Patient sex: F
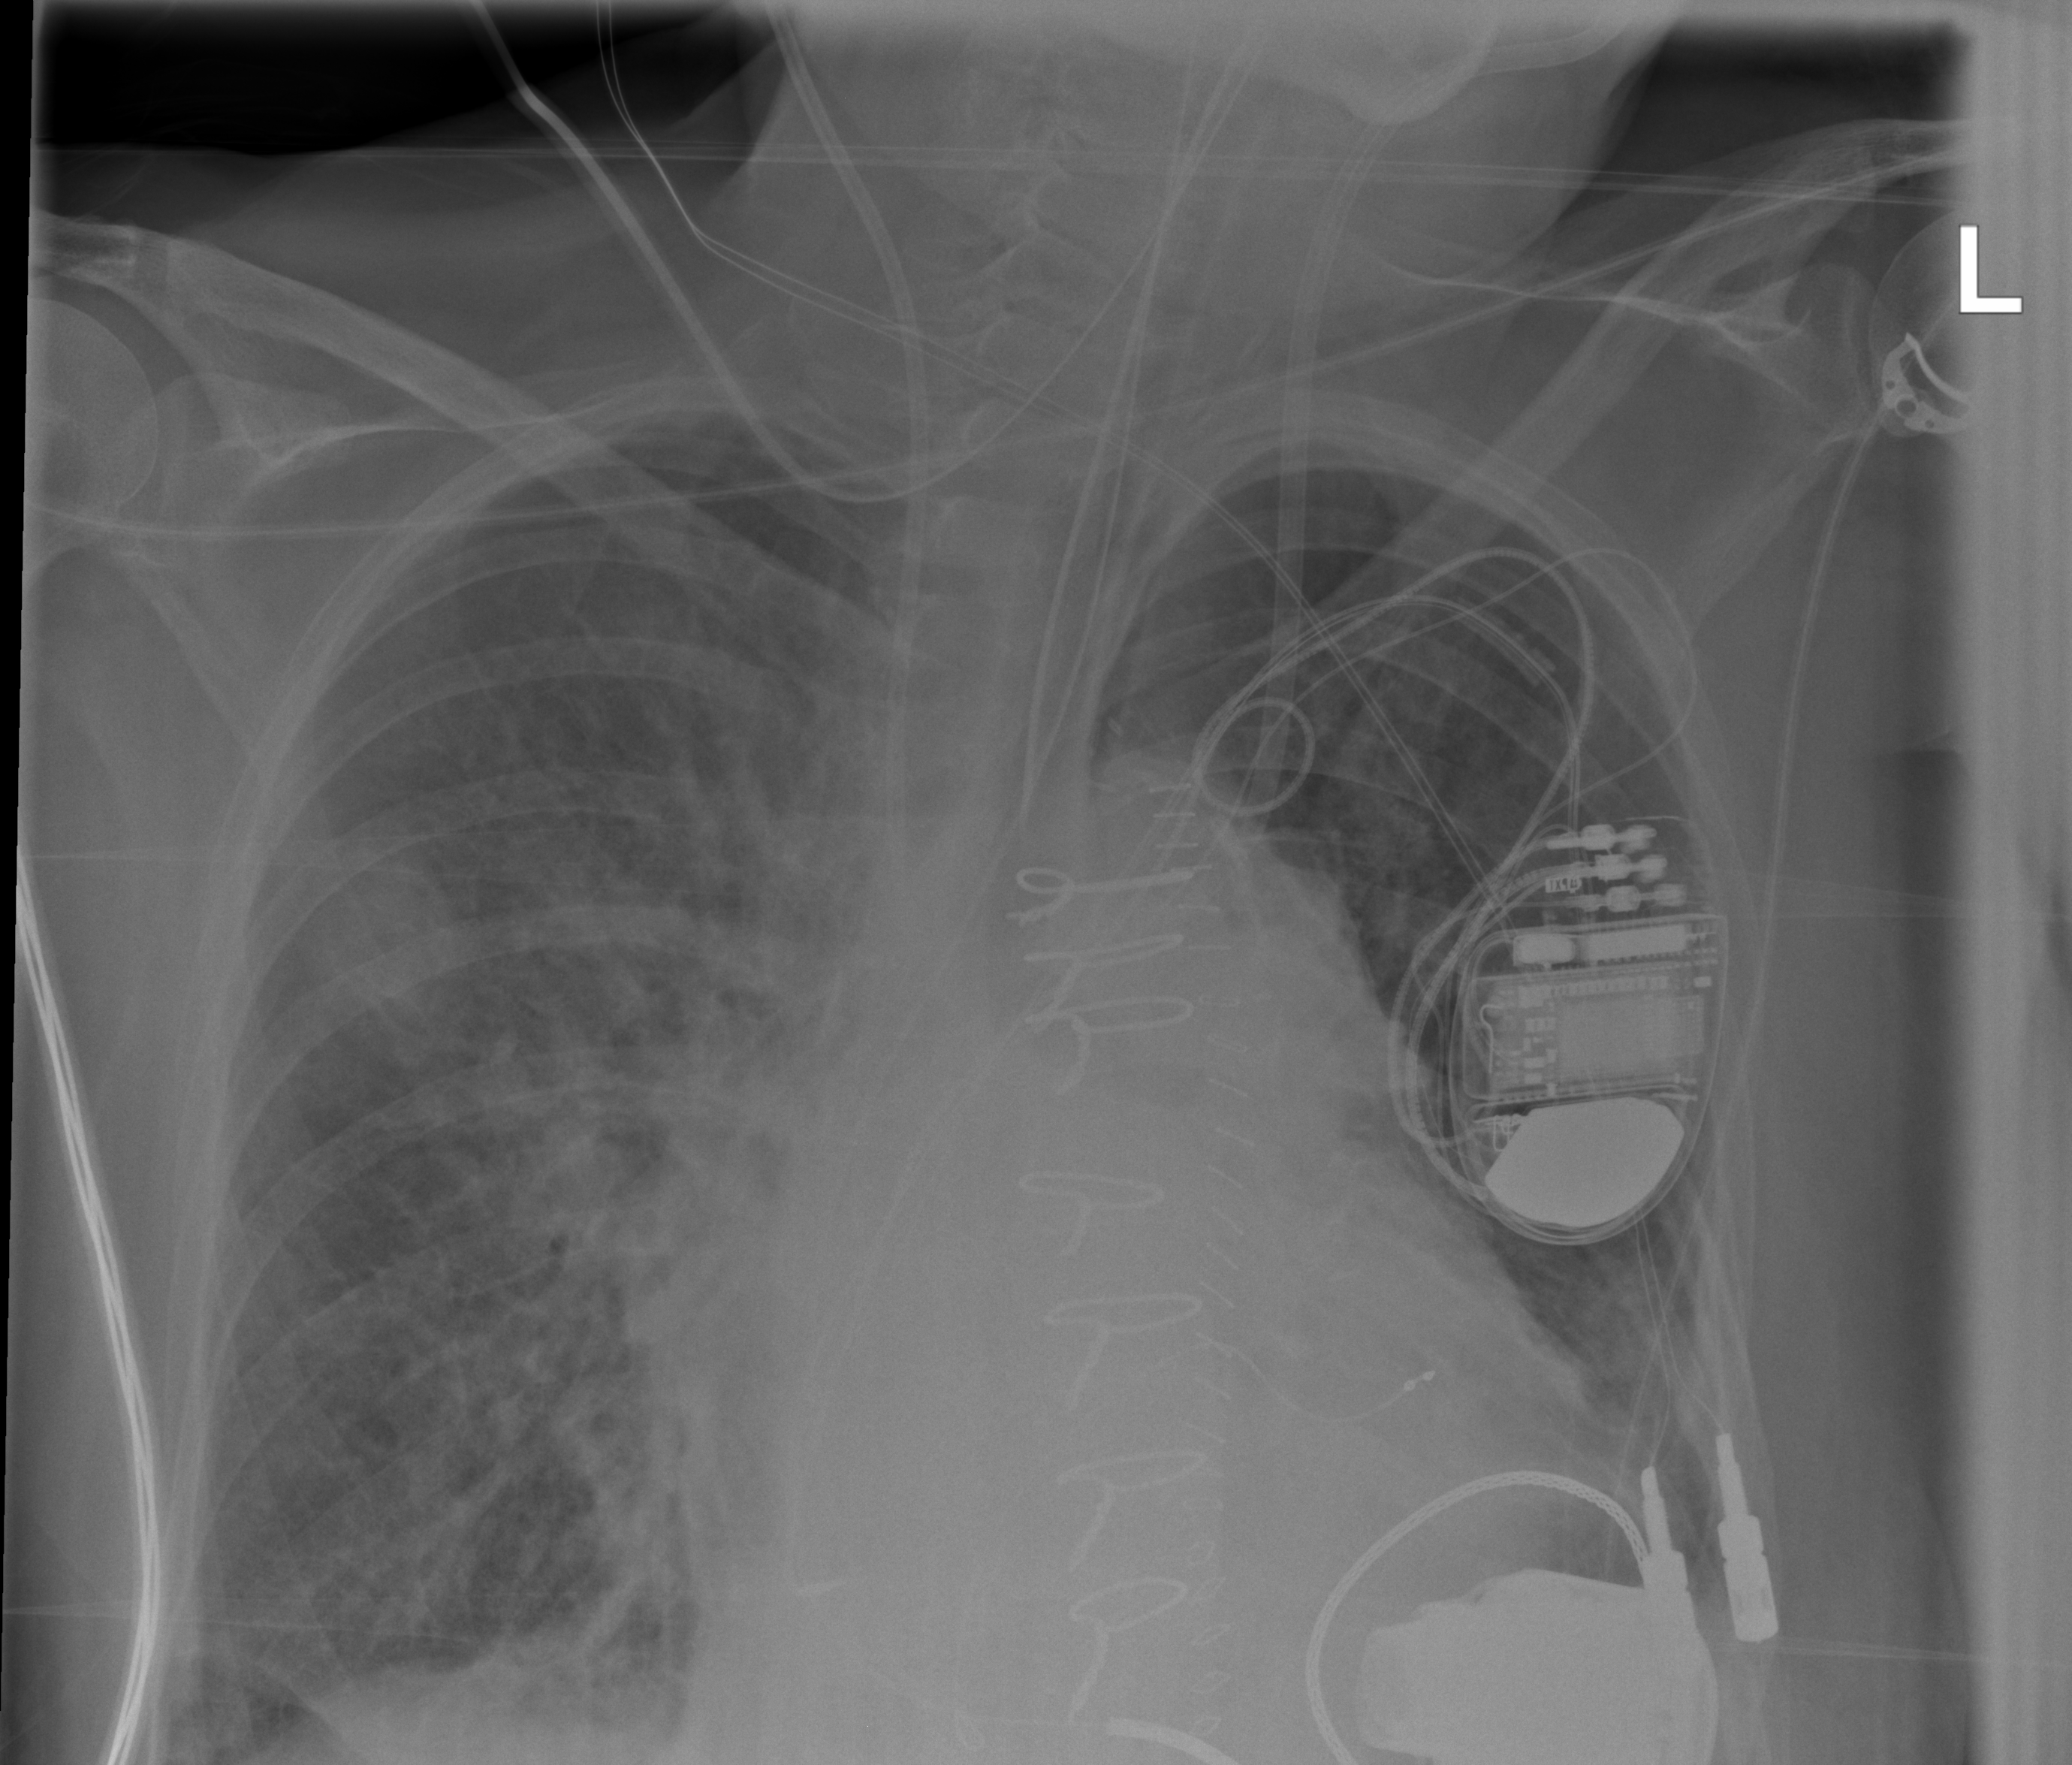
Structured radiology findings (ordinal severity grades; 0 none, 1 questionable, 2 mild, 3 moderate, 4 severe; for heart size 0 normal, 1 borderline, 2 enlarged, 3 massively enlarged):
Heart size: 2
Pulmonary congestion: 0
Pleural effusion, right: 0
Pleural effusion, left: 0
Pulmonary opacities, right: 3
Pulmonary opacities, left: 1
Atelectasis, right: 0
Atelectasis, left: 2